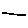
Label: line